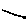
Label: line